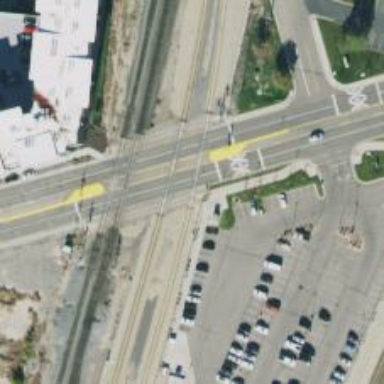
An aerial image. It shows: Railway crossing.